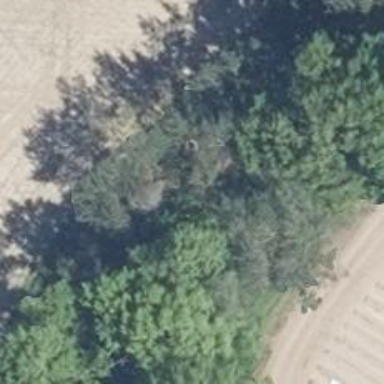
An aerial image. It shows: Row of trees in natural setting.